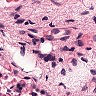
Metastatic tissue present: no